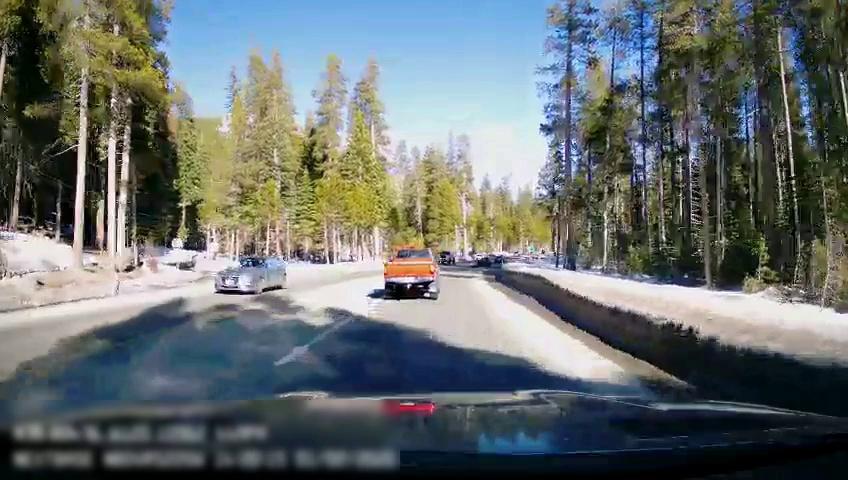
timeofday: Day
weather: Sunny
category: Drivable Space
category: Vehicles | Truck
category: Vehicles | Car
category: Vehicles | Car
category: Vehicles | Car
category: Vehicles | Truck
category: Lanes | Current Lane